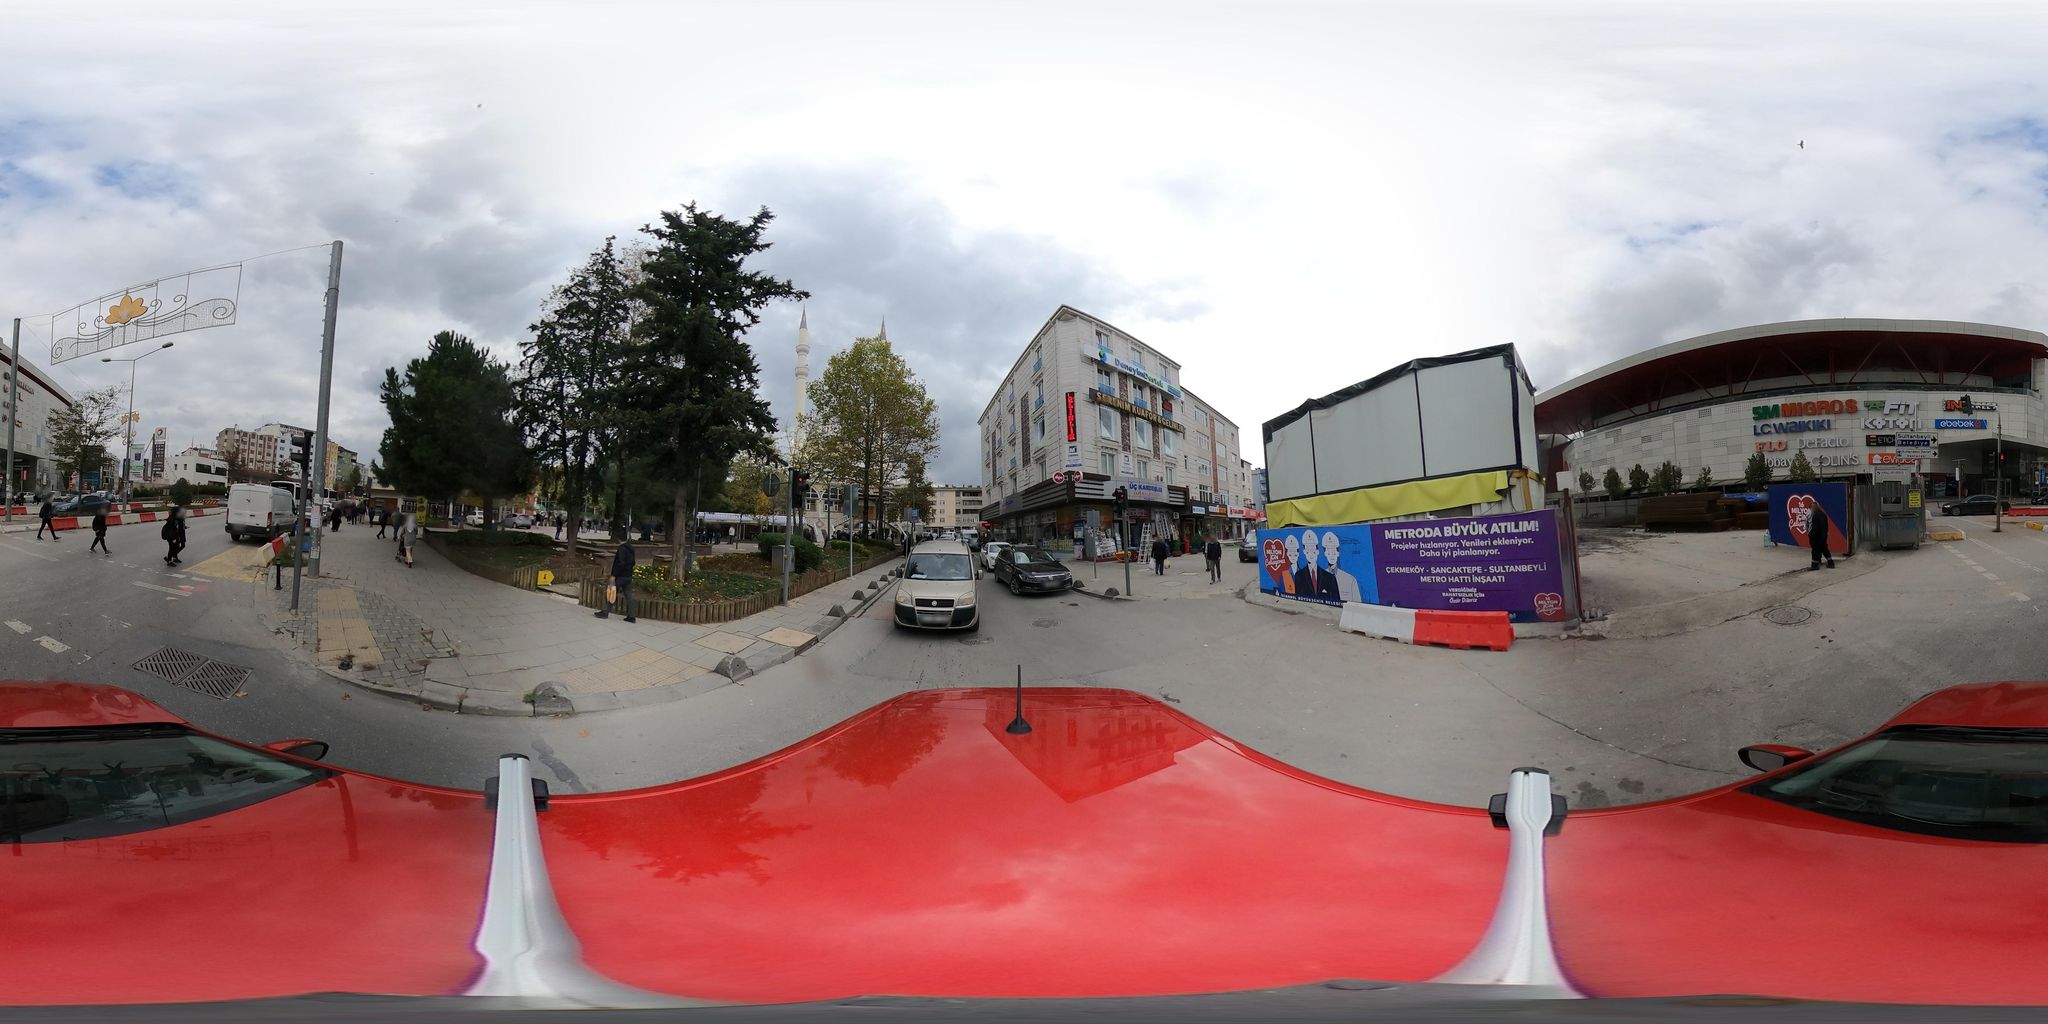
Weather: cloudy
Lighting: day
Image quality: good
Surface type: cycling surface
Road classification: primary, tertiary
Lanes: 1.0
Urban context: urban centre
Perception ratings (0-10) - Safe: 2.06, Lively: 5.6, Beautiful: 1.89, Boring: 2.7, Depressing: 7.57, Wealthy: 2.66